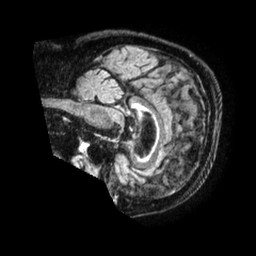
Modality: FLAIR
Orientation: sagittal
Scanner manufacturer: philips
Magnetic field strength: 1.5 T
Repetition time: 4.8 s
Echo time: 0.3438 s